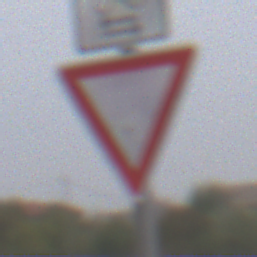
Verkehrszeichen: VorfahrtGewaehren
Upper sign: RichtungsangabeDurchPfeile9
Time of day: Midday
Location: Outdoor (Suburban)
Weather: Overcast
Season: NotSpecified
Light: Natural